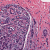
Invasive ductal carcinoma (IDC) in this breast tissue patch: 1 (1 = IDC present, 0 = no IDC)